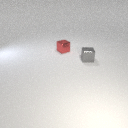
small gray metal cube to the right of small red metal cube